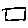
Label: square